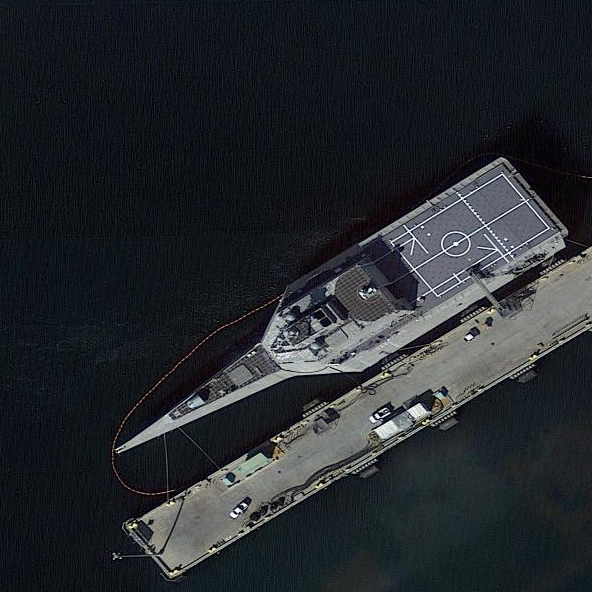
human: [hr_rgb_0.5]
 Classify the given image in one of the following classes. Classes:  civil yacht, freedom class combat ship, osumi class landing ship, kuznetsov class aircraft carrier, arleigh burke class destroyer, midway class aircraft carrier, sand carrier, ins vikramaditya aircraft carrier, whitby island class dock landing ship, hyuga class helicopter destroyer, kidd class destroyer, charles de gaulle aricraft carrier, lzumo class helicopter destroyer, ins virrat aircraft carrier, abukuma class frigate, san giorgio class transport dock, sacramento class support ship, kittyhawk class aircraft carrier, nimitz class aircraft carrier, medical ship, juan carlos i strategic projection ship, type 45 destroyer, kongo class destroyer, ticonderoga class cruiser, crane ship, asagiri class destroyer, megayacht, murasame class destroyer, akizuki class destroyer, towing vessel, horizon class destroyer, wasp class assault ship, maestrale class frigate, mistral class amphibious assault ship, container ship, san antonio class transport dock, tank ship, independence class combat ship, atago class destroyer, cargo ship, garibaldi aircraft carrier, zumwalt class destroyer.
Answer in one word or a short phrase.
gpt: Independence class combat ship